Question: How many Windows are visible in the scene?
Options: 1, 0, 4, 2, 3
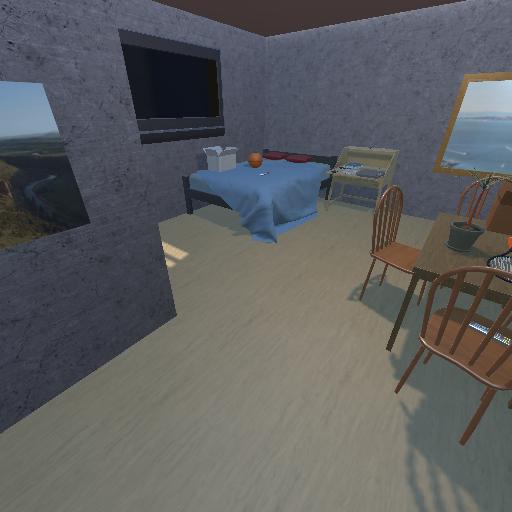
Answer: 1